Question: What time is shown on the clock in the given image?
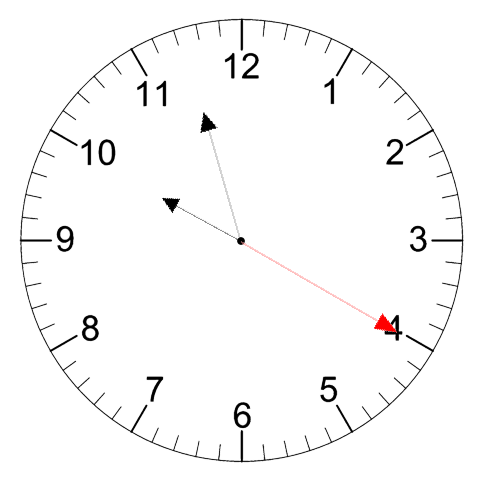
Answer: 09:57:20